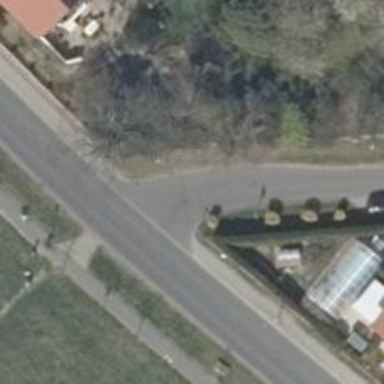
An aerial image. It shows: Residential road with no sidewalk.